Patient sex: F
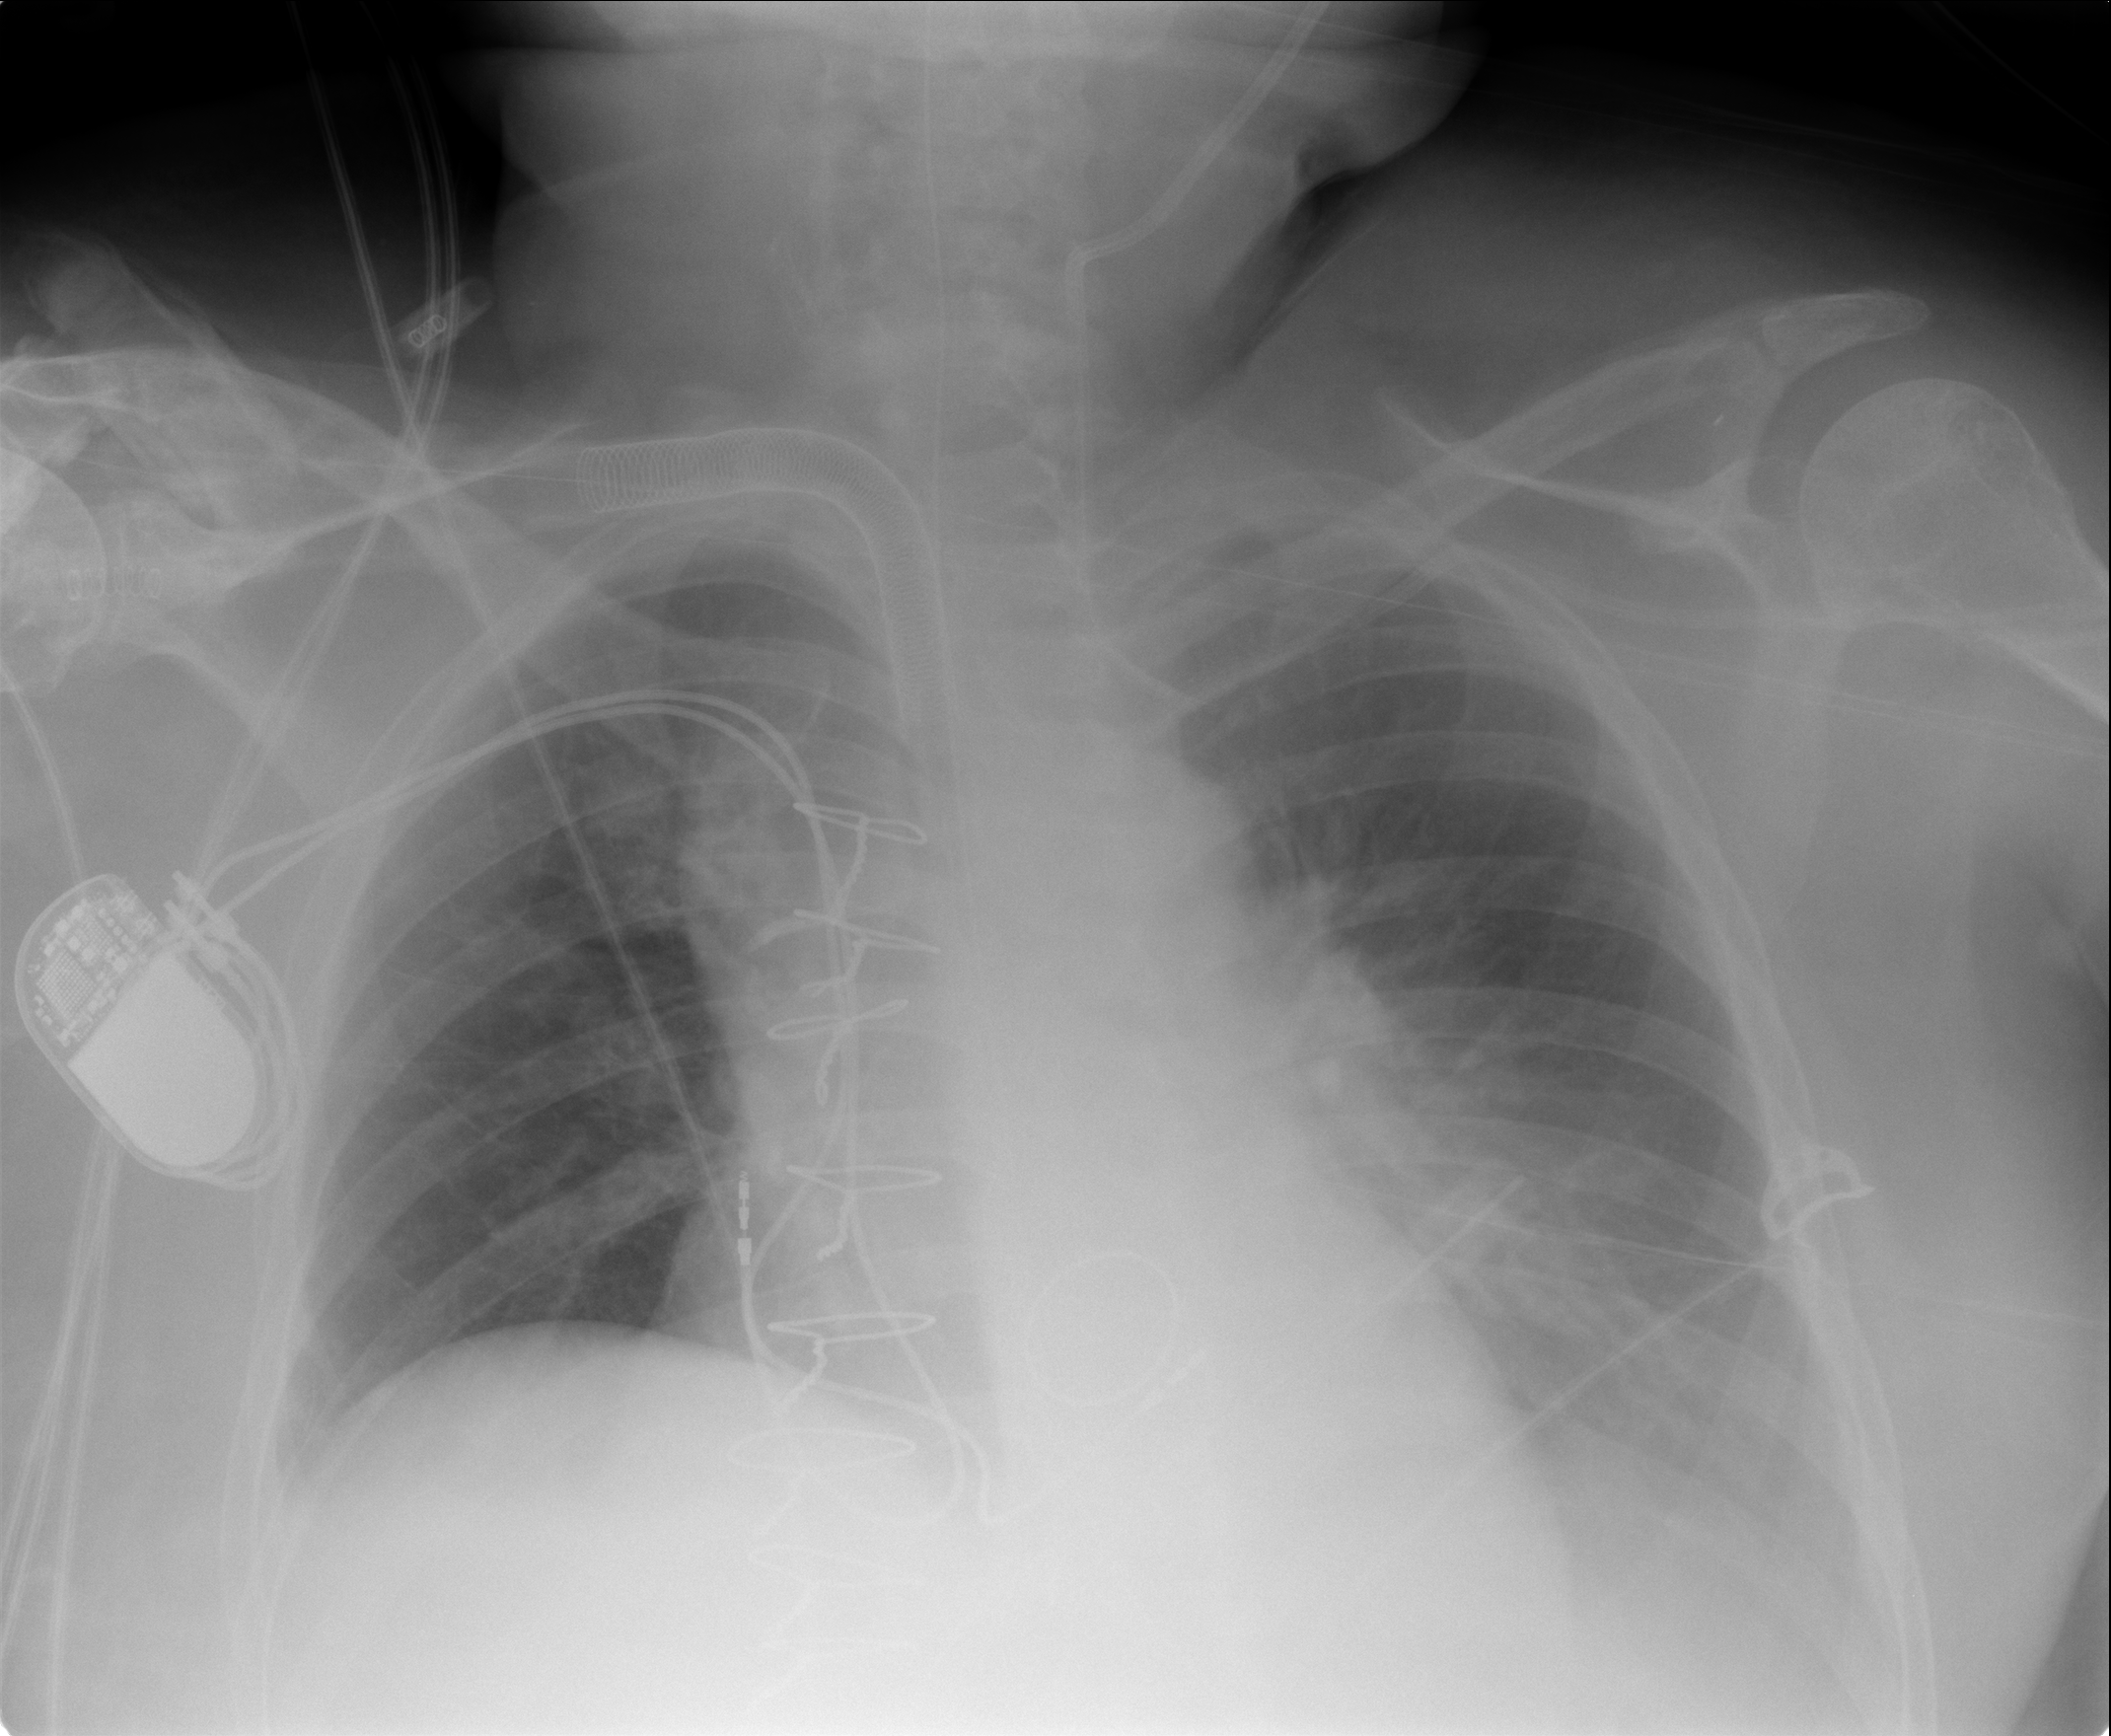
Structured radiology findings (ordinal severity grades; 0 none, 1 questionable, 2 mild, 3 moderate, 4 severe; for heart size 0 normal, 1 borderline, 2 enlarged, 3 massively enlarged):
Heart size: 2
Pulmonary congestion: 2
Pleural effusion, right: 0
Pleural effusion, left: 2
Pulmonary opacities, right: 2
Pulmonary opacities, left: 0
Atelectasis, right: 0
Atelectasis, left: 2